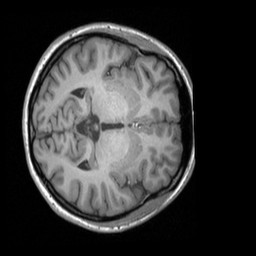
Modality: T1w
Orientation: axial
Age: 23
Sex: female